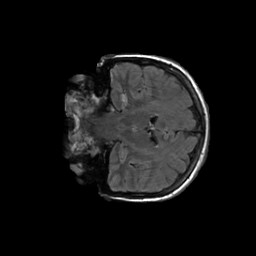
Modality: FLAIR
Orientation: coronal
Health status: ill
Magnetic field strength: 3 T